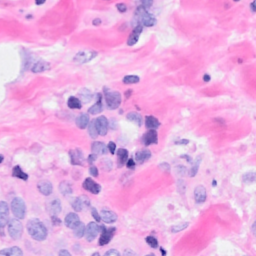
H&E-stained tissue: Breast